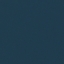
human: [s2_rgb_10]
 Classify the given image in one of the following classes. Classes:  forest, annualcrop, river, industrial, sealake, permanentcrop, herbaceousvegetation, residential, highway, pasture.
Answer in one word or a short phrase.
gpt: SeaLake